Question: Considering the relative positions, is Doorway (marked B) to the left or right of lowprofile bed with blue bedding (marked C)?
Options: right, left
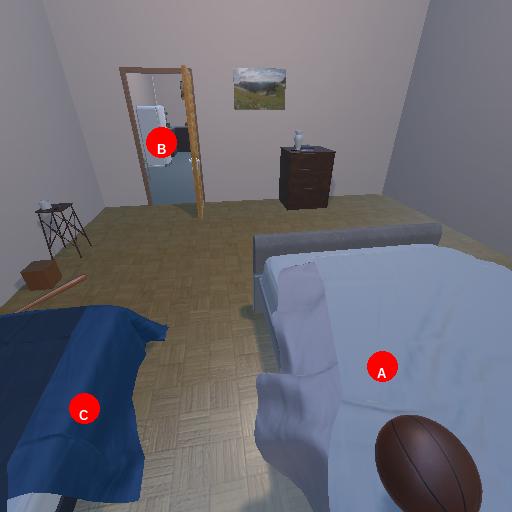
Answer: right